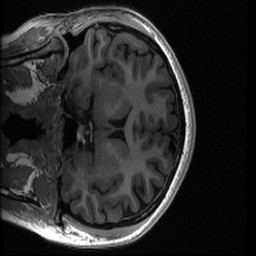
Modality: T1w
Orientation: coronal
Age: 19
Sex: female